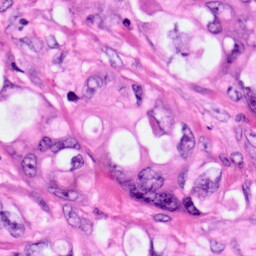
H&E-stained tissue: Pancreatic